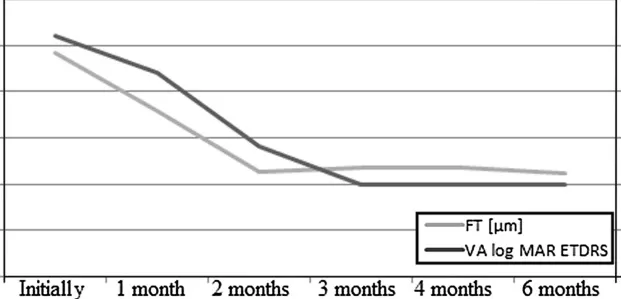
Right eye foveal thickness (FT) and visual acuity (VA) , implicit time (ms).
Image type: chart (chart)